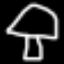
Label: mushroom